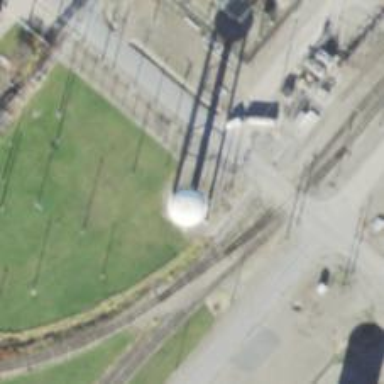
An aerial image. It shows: Storage tank that is man-made.